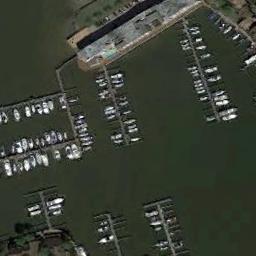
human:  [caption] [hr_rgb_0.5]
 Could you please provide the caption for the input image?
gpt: There are many ships in the harbor .

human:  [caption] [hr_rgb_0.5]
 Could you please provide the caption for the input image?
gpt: There are many yachts moored in the sea by the harbor, And some empty spaces .

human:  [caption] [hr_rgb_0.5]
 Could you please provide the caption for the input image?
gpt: The harbor is very small .

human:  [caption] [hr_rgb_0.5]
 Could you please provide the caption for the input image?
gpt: The harbor has lots of neatly docked boats and some buildings are next to the harbor .

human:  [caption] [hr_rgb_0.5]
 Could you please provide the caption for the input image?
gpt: There are some ships at the harbor .